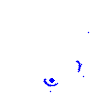
Particle: pion